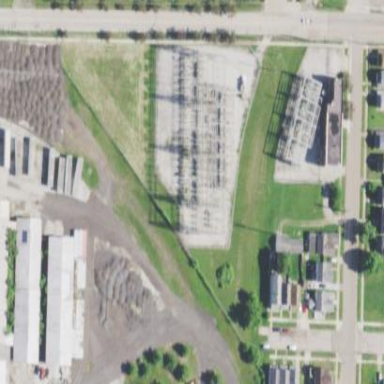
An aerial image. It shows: Substation with chain link fence surrounding it. The substation operates at the transmission level.